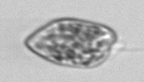
Label: Prorocentrum_dentatum